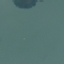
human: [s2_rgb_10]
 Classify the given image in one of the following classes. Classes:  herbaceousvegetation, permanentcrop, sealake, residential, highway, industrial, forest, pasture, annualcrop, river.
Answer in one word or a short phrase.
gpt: SeaLake